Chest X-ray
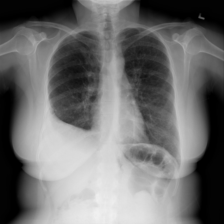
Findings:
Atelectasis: negative
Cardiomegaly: negative
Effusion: negative
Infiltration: negative
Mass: negative
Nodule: negative
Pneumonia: negative
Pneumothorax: negative
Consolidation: negative
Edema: negative
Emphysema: negative
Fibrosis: negative
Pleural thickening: negative
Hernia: negative